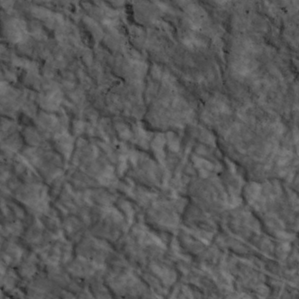
Label: non_frost